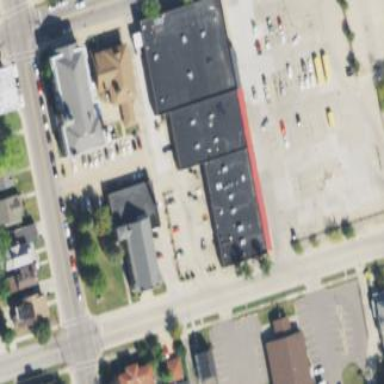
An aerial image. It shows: Retail area.